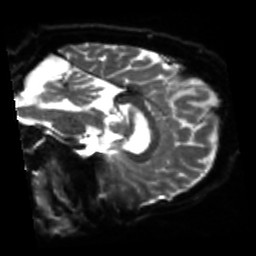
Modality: sbref
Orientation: sagittal
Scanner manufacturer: siemens
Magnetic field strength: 3 T
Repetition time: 4 s
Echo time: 0.0594 s